Question: I have been working on this issue and i have searched for the solution in the web and stackoverflow, but I cant get whats the error exactly.
this is the json string coming from the server through the ajax call.
'''
{root:{name: "root",description: "root description",checked: false,1:{name: "item1",description: "item1 description",checked: true,1.1:{name: "item1.1",description: "item1.1 description",checked: true}}, 2:{name: "item2",description: "item2 description",checked: true}}}
'''
using the below code i am getting the string after 'xmlhttp.readyState == 4 && xmlhttp.status == 200'
'''
var aData;
try{
aData =JSON.parse(xmlhttp.responseText);
}
catch(err){
alert(err);
}
'''
it shows the error like
'''
Json.parse expected property name or '}'
'''
but if use eval() function it works fine
'''
var aData;
try{
aData =eval('(' + xmlhttp.responseText + ')');
}
catch(err){
alert(err);
}
'''
please exaplin what is the error here.
Thanks.
EDIT:
I have checked the string in json viewer and its worked fine.
http://jsonviewer.stack.hu/">

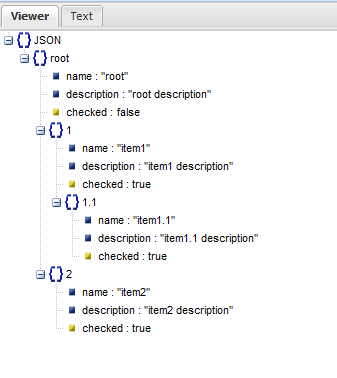
Answer: That's because that's invalid JSON, you cannot use numbers as key names. So, you can either skip the numbers or put them in quotes so that they are "strings".
Validator output and fixed JSON are below:
Fixed JSON:
'''
{
"root":{
"name":"root",
"description":"root description",
"checked":false,
"1":{
"name":"item1",
"description":"item1 description",
"checked":true,
"1.1":{
"name":"item1.1",
"description":"item1.1 description",
"checked":true
}
},
"2":{
"name":"item2",
"description":"item2 description",
"checked":true
}
}
}
'''
Validator output:
'''
Error:Strings should be wrapped in double quotes.[Code 17, Structure 2]
Error:Strings should be wrapped in double quotes.[Code 17, Structure 5]
Error:Strings should be wrapped in double quotes.[Code 17, Structure 9]
Error:Strings should be wrapped in double quotes.[Code 17, Structure 13]
Error:Expecting string, not number.[Code 8, Structure 17]
Error:Expecting comma or }, not colon.[Code 13, Structure 18]
Error:Strings should be wrapped in double quotes.[Code 17, Structure 20]
Error:Strings should be wrapped in double quotes.[Code 17, Structure 24]
Error:Strings should be wrapped in double quotes.[Code 17, Structure 28]
Error:Expecting string, not number.[Code 8, Structure 32]
Error:Expecting comma or }, not colon.[Code 13, Structure 33]
Error:Strings should be wrapped in double quotes.[Code 17, Structure 35]
Error:Strings should be wrapped in double quotes.[Code 17, Structure 39]
Error:Strings should be wrapped in double quotes.[Code 17, Structure 43]
Error:Expecting string, not number.[Code 8, Structure 49]
Error:Expecting comma or }, not colon.[Code 13, Structure 50]
Error:Strings should be wrapped in double quotes.[Code 17, Structure 52]
Error:Strings should be wrapped in double quotes.[Code 17, Structure 56]
Error:Strings should be wrapped in double quotes.[Code 17, Structure 60]
'''